Question: When a user presses the center 'UITabBarItem' I present a modal 'UIView'. Think of it like Instagram.
'''
-(BOOL)tabBarController:(UITabBarController *)tabBarController shouldSelectViewController:(UIViewController *)viewController{
if(viewController == [self.viewControllers objectAtIndex:2])
{
CameraViewController *cameraVC = [[UIStoryboard storyboardWithName:@"Main" bundle:nil] instantiateViewControllerWithIdentifier:@"cameraVC"];
UINavigationController* navController = [[UINavigationController alloc] initWithRootViewController:cameraVC];
navController.navigationBar.barStyle = UIStatusBarStyleLightContent;
[self presentViewController:navController animated:YES completion:nil];
return NO;
}
else
{
return YES;
}
}
'''
This works perfectly.
When I'm done taking a picture in CameraViewController I want the view to be dismissed and the 4th 'UITabBarItem' to be selected for the results of the picture (HistoryViewController).
This is how I do that in CameraViewController (who is modally pushed):
'''
[self dismissViewControllerAnimated:YES completion:nil];
[(UITabBarController *)self.presentingViewController setSelectedIndex:3];
'''
And this is where it gets buggy.

As you can see the in the 4th tab is selected, but the first tab is still selected. Also the presented is the one from the first tab.
After 10 seconds or so it eventually changes the view to the, correct, 4th tab.
I'm trying to find out what process creates this slowdown so I've set up a lot of NSLog's.
The approximate 10 second slowdown is between '[(UITabBarController *)self.presentingViewController setSelectedIndex:3];' in the CameraViewController and 'viewDidLoad' in HistoryViewController.
What is happening in between these calls/methods that could cause the slowdown?
Edit:
In CameraViewController:
'''
- (void)scan {
dispatch_queue_t scanTesseract = dispatch_queue_create("scanTesseract", NULL);
dispatch_async(scanTesseract, ^(void) {
dispatch_async(dispatch_get_main_queue(), ^{
[SVProgressHUD setForegroundColor:[UIColor ht_mintDarkColor]];
[SVProgressHUD showProgress:0 status:@"Scanning"];
});
//background processing goes here
[self.tesseract setImage:self.imgToScan.blackAndWhite];
[self.tesseract recognize];
[self filterResults:[self.tesseract recognizedText]];
dispatch_async(dispatch_get_main_queue(), ^{
[SVProgressHUD dismiss];
});
[self scanningDone];
});
}
- (void)scanningDone {
[LastScan getInstance].hasBeenViewed = FALSE;
[self dismissViewControllerAnimated:YES completion:nil];
[(UITabBarController *)self.presentingViewController setSelectedIndex:3];
}
'''
In HistoryViewController:
'''
- (void)viewDidLoad {
[super viewDidLoad];
NSLog(@"ViewDidLoad");
self.navigationController.navigationBar.barStyle = UIStatusBarStyleLightContent;
self.collectionView.backgroundColor = [UIColor whiteColor];
}
'''
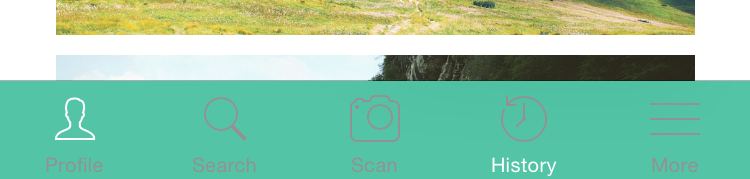
Answer: You are calling your scanningDone from within a background queue. Execute that method on the main Queue.
'''
dispatch_async(dispatch_get_main_queue(), ^{
[self scanningDone];
});
'''